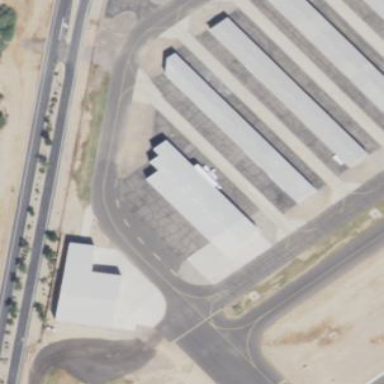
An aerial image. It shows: Building that is hangar at the airport.